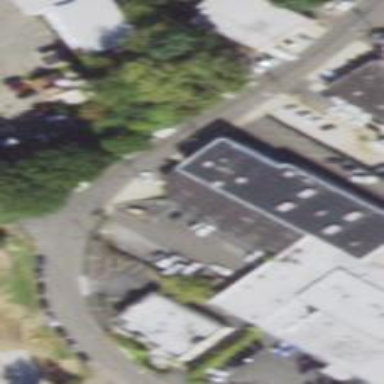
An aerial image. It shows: Commercial building.